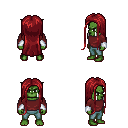
a pixel art fantasy rpg character, male body template, orc, green skin, maroon long-sleeve shirt, teal pants, brunette extra-long hairstyle, white cloth bracers, four views (front, back, left, right), 2x2 character sprite sheet, small pixel art, hard edges, no anti-aliasing